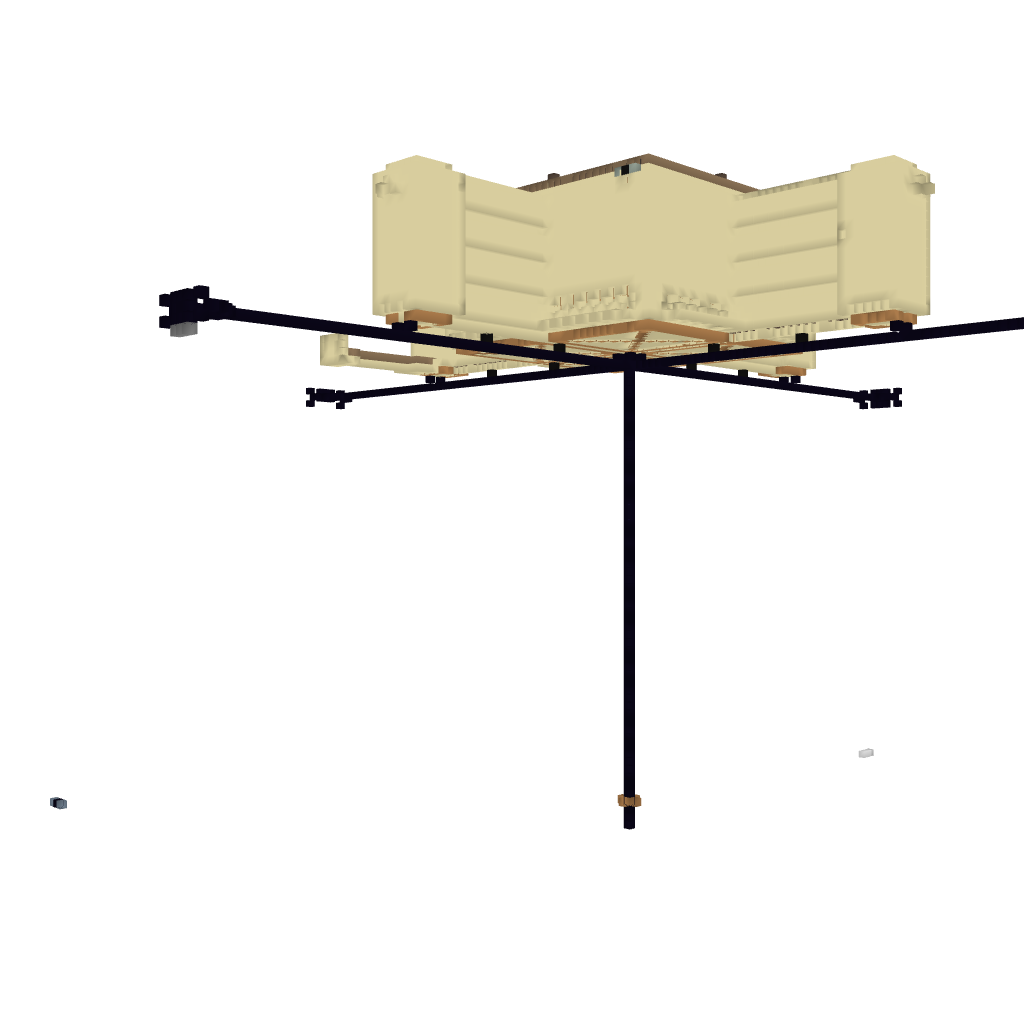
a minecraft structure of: Command Center